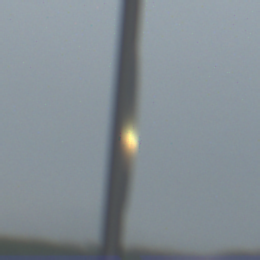
Verkehrszeichen: VorgeschriebeneVorbeifahrtLinks
Umgebung: Roofed, Beach
Tageszeit: Midday
Wetter: Overcast
Licht: Natural
Jahreszeit: NotSpecified
Kontrast: LowContrast